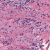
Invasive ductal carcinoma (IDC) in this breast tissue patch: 0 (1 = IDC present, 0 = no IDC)